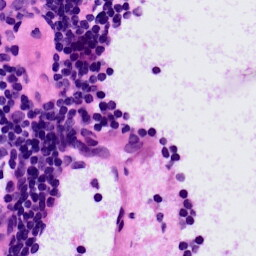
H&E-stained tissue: LymphNode